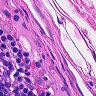
Metastatic tissue present: no